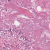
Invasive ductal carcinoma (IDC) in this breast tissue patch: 0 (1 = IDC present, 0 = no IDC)